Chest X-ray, PA view. Patient: 24 years old, sex M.
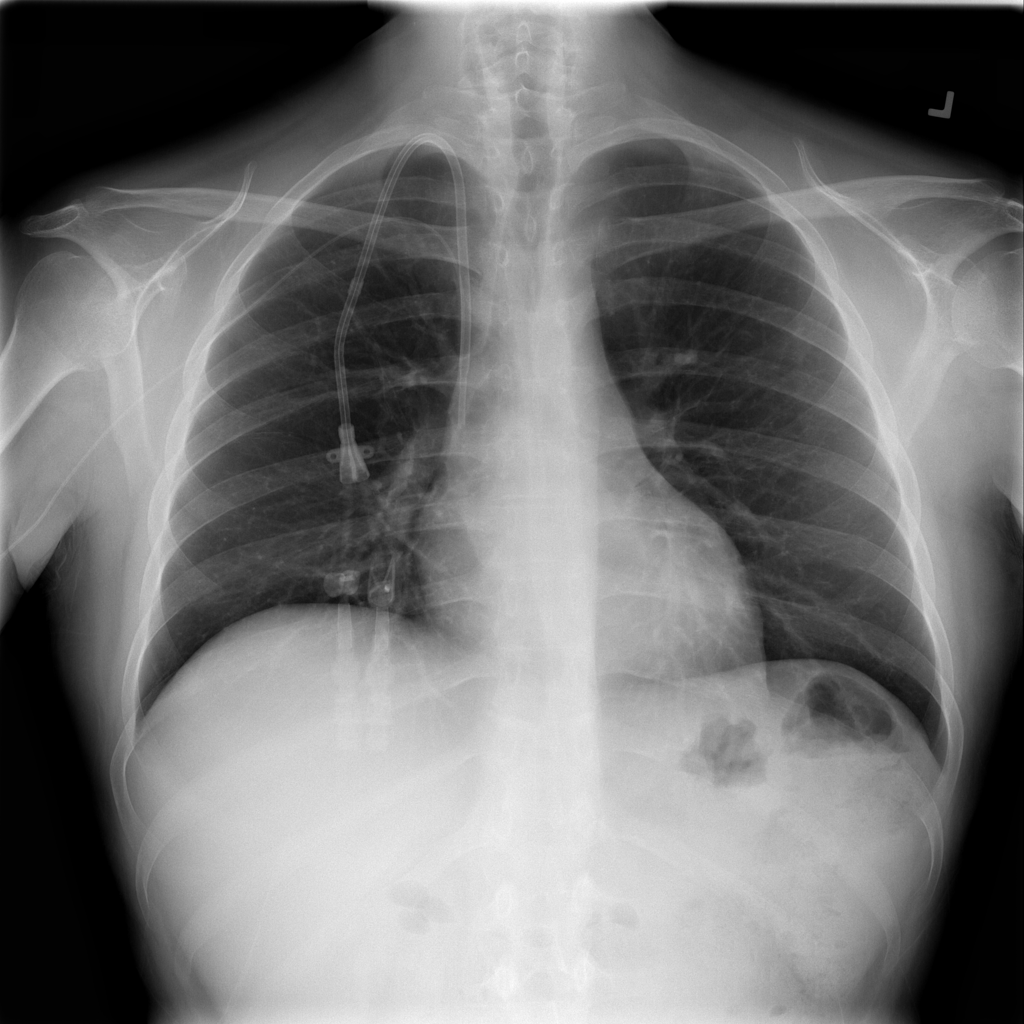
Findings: No Finding